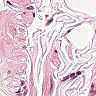
Metastatic tissue present: no